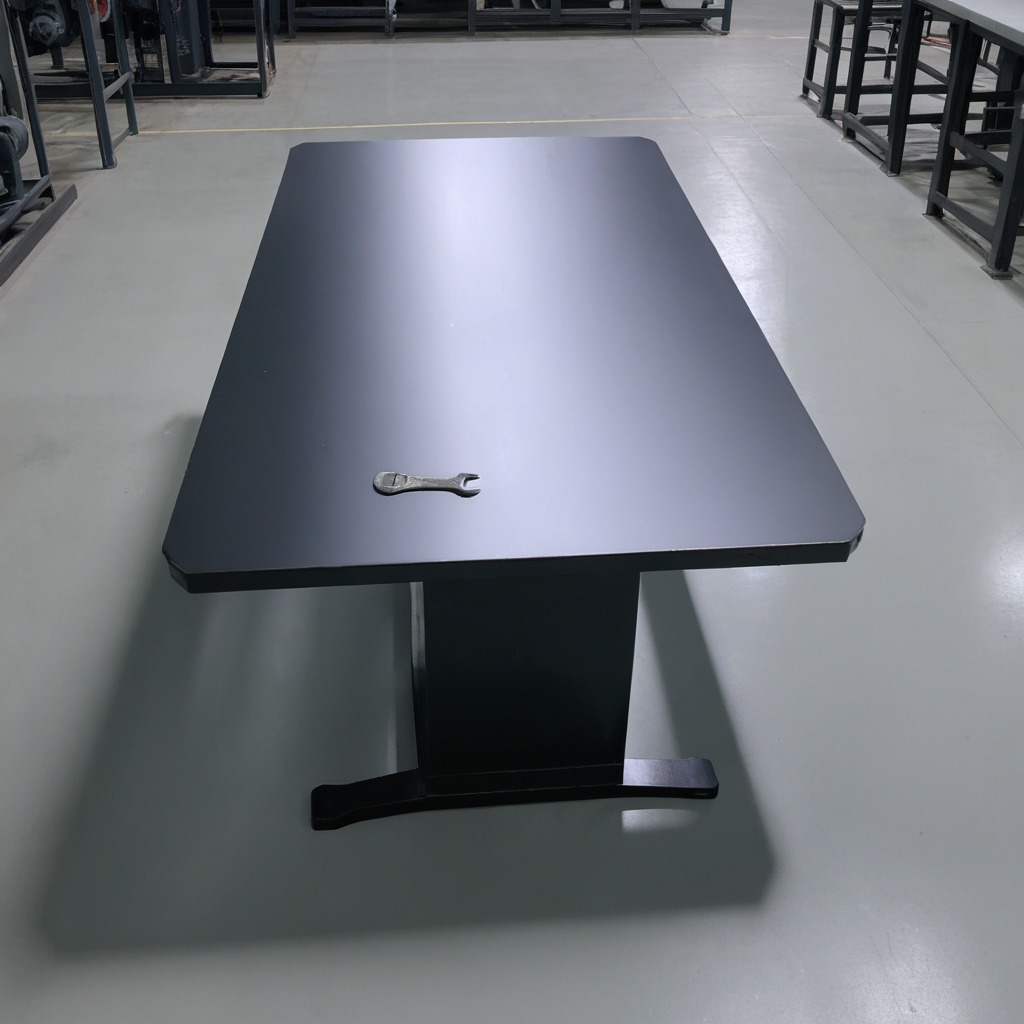
An wrench is lying on the tabletop.